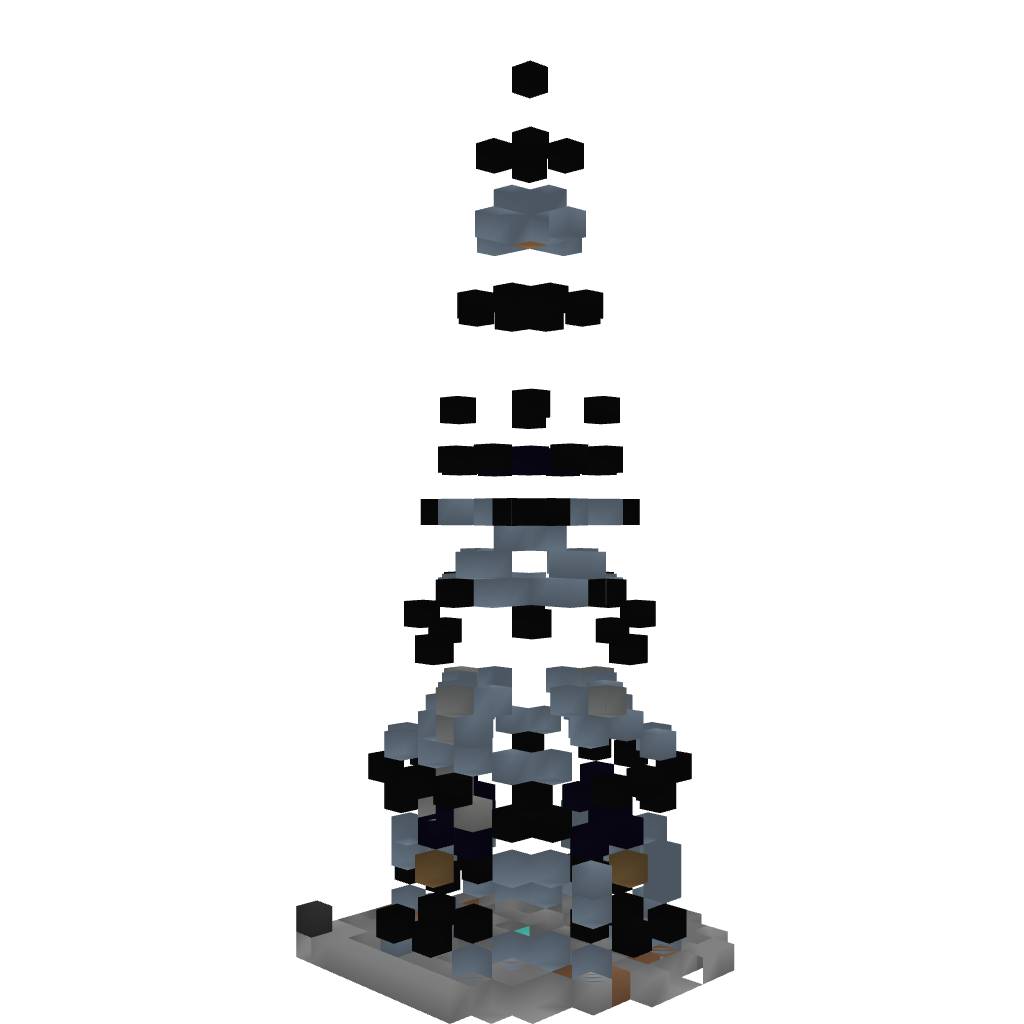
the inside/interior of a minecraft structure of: Magician Tower